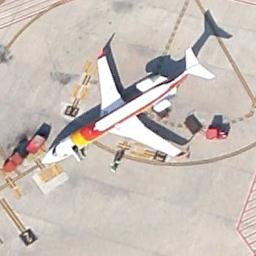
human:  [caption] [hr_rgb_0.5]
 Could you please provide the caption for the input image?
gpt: An airplane with a red pattern was parked in the open space .

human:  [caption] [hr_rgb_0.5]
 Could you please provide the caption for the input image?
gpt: There are many cars around an airplane .

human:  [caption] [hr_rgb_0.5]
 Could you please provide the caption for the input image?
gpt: A plane with the red mark parked on the airport and some red facilities around it .

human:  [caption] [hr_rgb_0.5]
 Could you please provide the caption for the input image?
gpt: Here is a plane with red lines surrounded by three red containers .

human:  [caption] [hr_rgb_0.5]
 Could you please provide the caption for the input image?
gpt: There are three red cars next to an airplane .